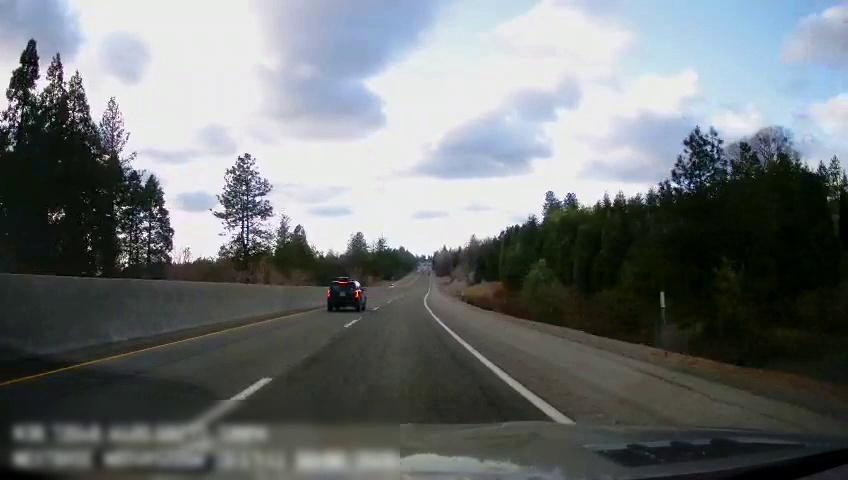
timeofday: Day
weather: Cloudy
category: Drivable Space
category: Vehicles | SUV
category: Lanes | Alternate Lane
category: Lanes | Current Lane
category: Lanes | Current Lane